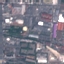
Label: Industrial